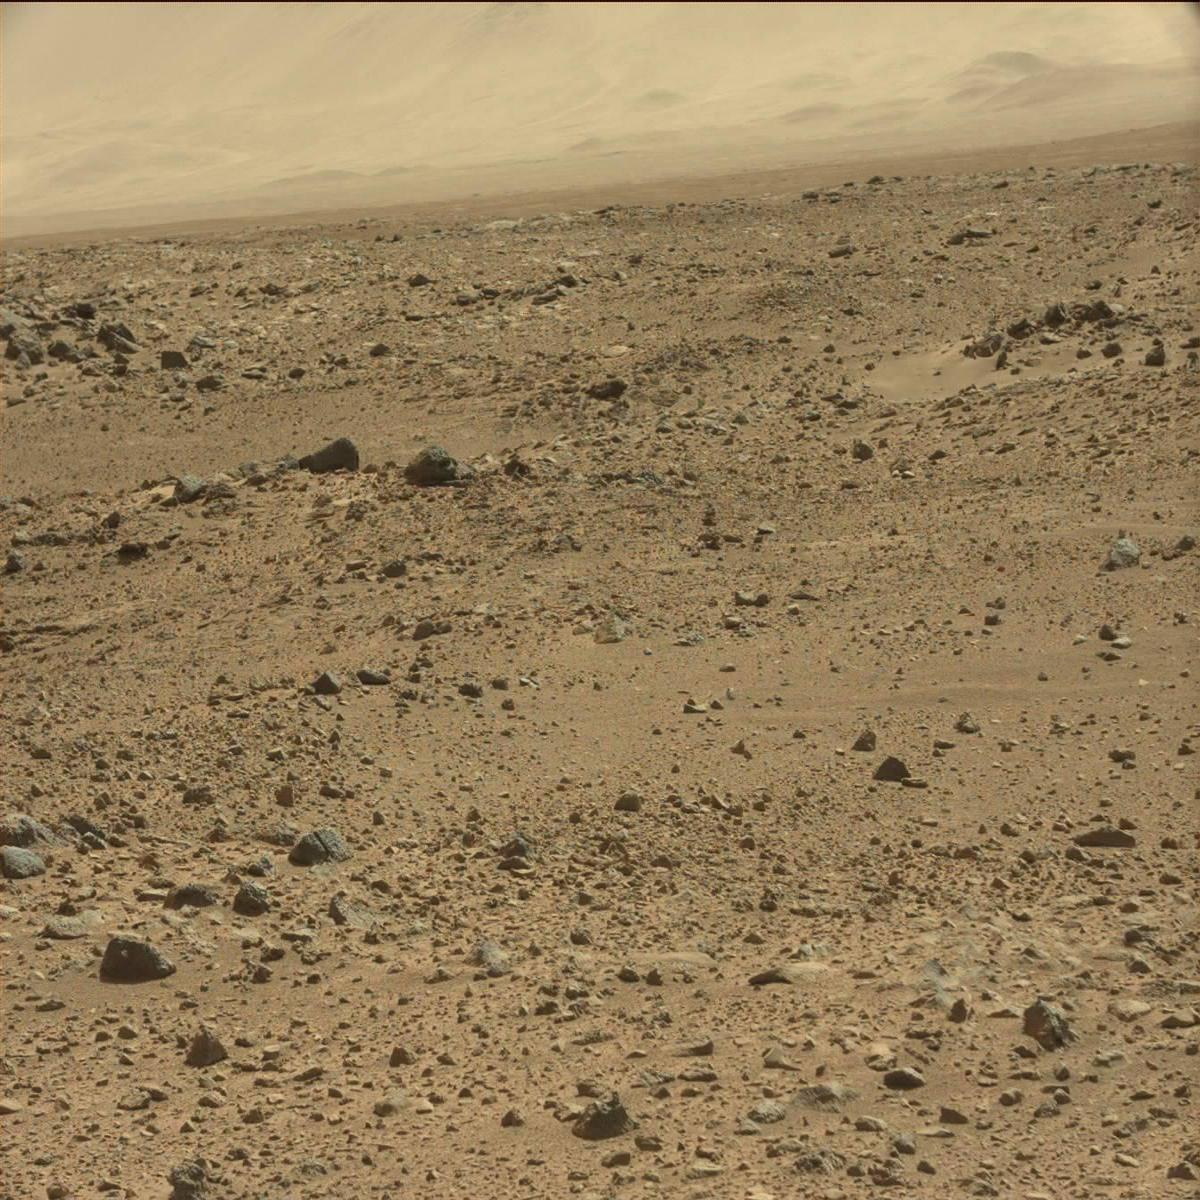
Terrain classes present: Bedrock, Ridge, Sand / Soil